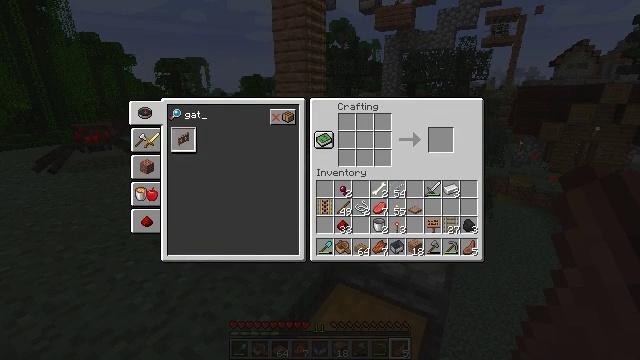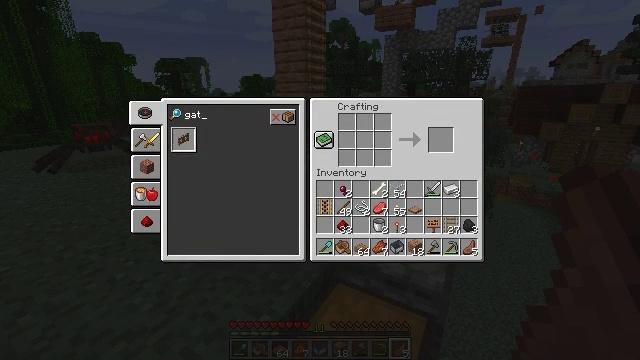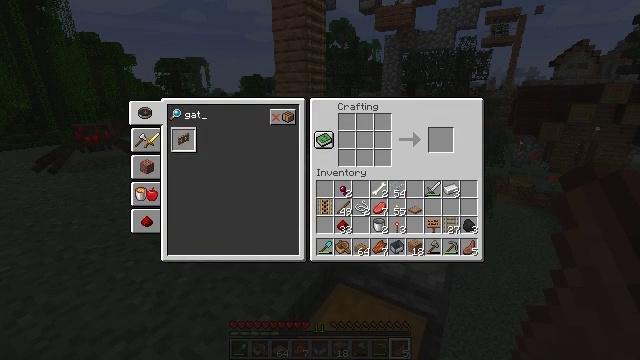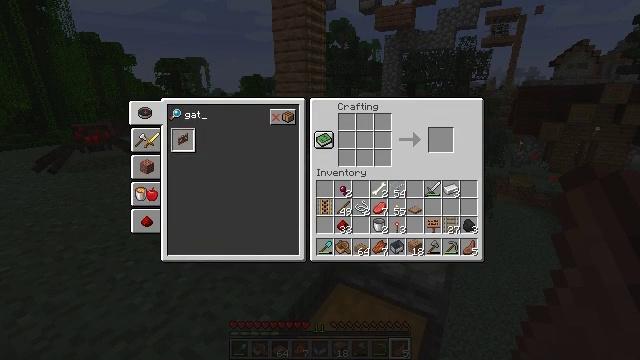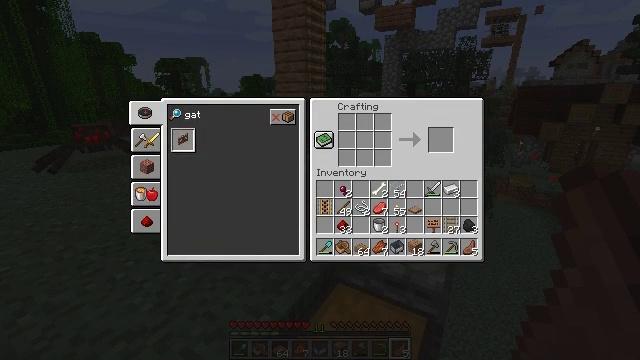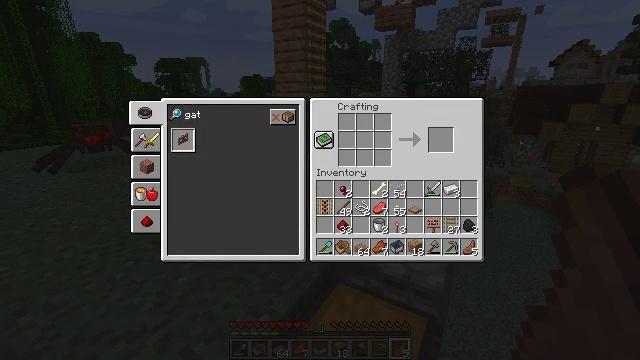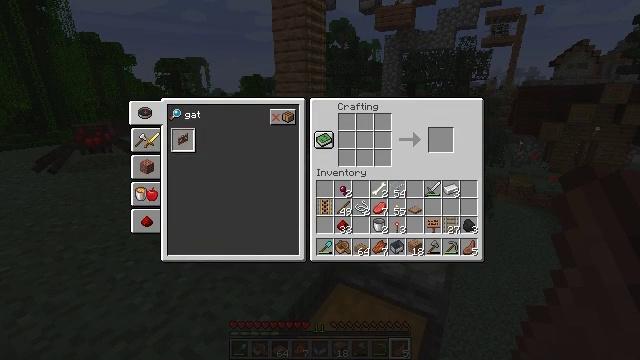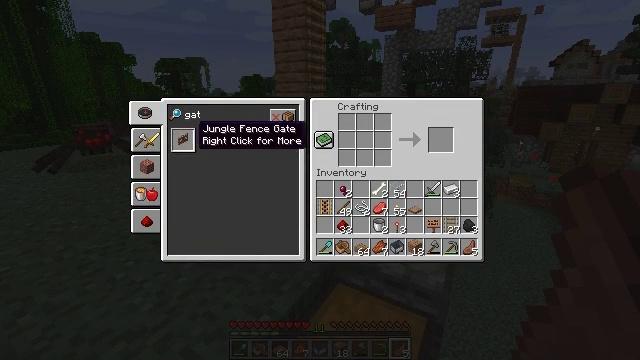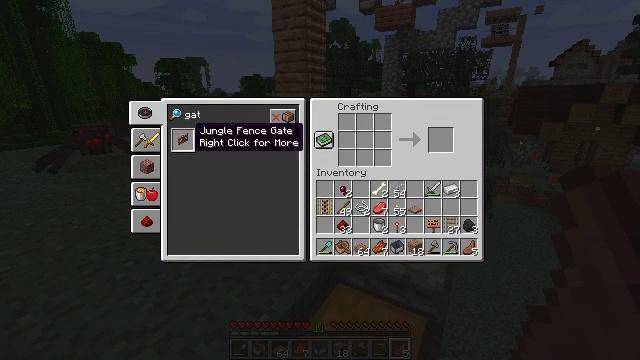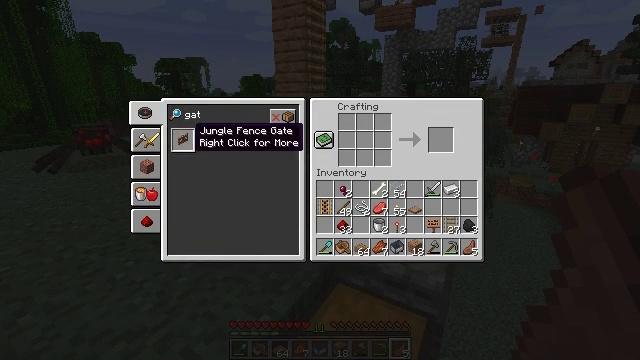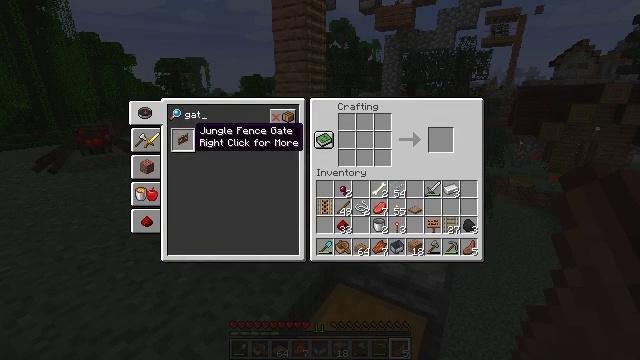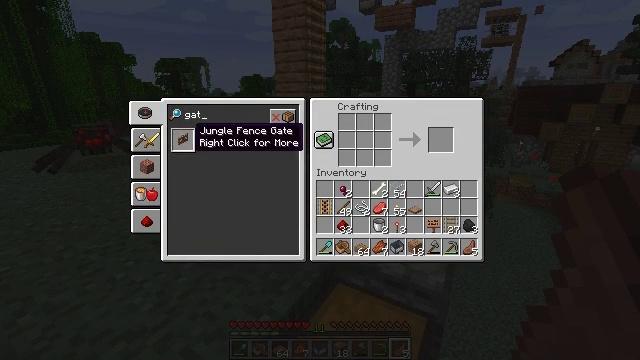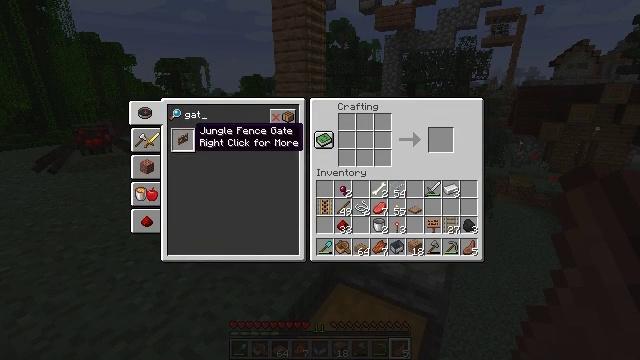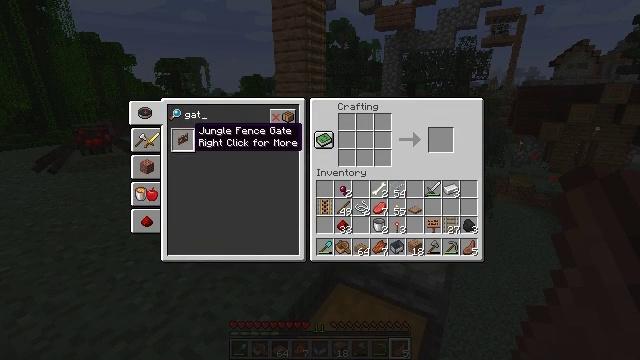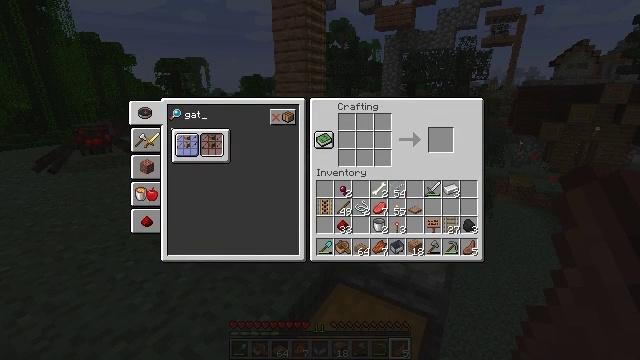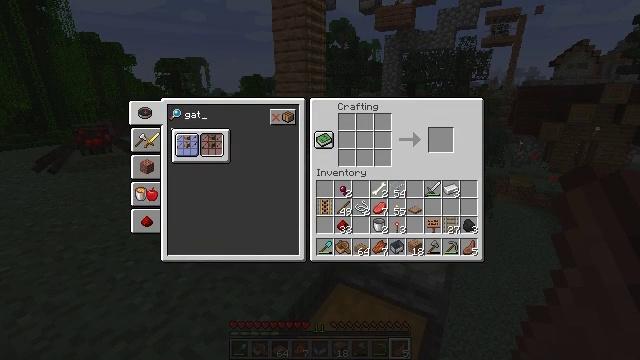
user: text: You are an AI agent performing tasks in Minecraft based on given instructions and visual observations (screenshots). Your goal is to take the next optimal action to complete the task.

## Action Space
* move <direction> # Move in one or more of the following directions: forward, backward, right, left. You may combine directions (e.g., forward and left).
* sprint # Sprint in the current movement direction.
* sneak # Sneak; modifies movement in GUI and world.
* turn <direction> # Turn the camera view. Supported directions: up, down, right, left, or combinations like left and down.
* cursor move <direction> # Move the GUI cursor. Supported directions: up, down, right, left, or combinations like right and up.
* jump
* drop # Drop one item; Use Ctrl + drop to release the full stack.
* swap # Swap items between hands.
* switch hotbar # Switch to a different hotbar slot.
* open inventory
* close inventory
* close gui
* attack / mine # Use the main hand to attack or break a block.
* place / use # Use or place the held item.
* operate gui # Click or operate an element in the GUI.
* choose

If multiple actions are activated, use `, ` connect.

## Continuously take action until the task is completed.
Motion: motion action
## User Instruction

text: Craft a jungle fence gate.
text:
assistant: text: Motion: no_op
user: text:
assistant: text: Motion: no_op
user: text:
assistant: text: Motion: no_op
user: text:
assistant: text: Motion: no_op
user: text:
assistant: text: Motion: no_op
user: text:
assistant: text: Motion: cursor move down
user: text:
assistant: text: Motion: cursor move left and down
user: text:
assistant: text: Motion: no_op
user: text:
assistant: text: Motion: no_op
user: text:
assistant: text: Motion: no_op
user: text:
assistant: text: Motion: no_op
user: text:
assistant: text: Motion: no_op
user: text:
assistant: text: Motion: no_op
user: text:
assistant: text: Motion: choose
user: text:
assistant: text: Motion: choose
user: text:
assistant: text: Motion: choose
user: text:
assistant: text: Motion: choose
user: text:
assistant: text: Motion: no_op
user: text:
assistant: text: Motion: no_op
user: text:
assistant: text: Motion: no_op
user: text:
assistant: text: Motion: no_op
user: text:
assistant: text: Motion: no_op
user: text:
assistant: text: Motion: no_op
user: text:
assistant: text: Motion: no_op
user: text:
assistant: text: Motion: no_op
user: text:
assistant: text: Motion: operate gui
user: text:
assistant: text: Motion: operate gui
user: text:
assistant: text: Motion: operate gui
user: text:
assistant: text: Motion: operate gui
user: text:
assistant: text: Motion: no_op